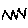
Label: zigzag